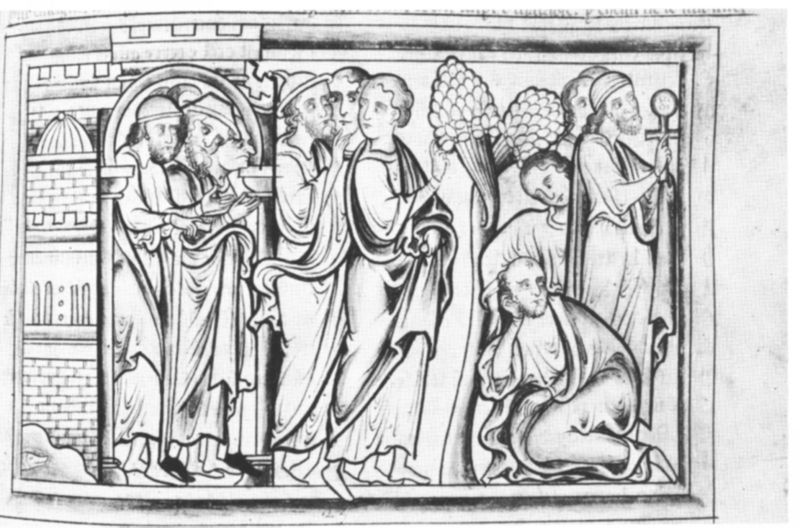
Titel: Das Leben des heiligen Alban und andere Werke der Abtei von St. Albans betreffend
Institution: Dublin, Trinity College
Schlagwörter: baum, fuß, hand, mann, wasser, weiß, menschen, stadt, frau, hut, männer, schwarz, säulen, zeichnung, tuch, gespräch, wand, falten, rahmen, steine, bild, kirche, gewand, gewänder, pflanze, stock, turm, trauben, holzschnitt, bogen, unterhaltung, stab, korn, mauer, rand, rundbogen, kuppel, faltenwurf, knie, tor, zinnen, burg, kreuz, mauerwerk, barfuß, druck, scharz, schwarzweiß, schwert, fisch, jesus, christlich, mittelalter, gerste, prozession, auszug, nauer, kruez, juden, christ, pilger, kreuzstab, überschneidung, buchmalerei, judenhut, kniw